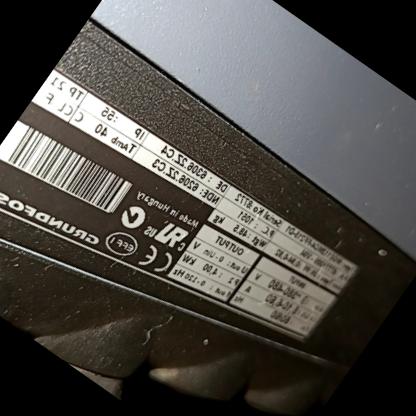
Klasa: tabliczka-znamionowa